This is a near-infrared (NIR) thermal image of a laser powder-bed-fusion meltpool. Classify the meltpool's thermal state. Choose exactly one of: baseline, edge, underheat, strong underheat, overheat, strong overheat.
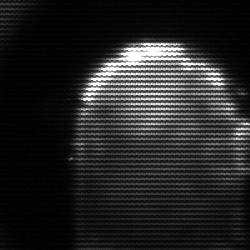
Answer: baseline